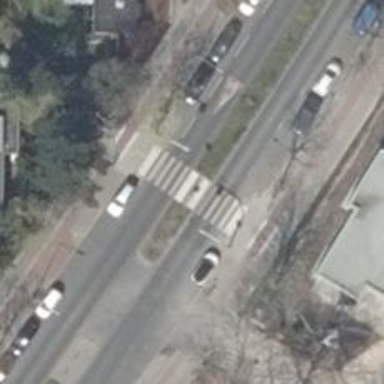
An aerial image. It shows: Marked footway crossing with island.